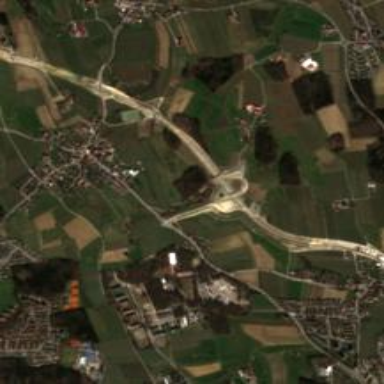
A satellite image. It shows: Motorway junction.